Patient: sex M, age 52
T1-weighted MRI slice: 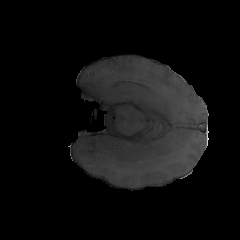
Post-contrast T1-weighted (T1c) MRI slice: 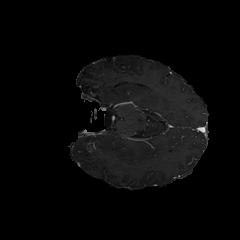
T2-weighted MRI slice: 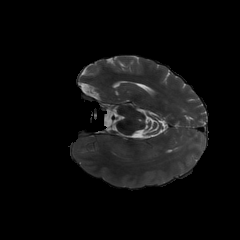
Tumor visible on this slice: yes
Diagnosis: Glioblastoma, IDH-wildtype
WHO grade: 4